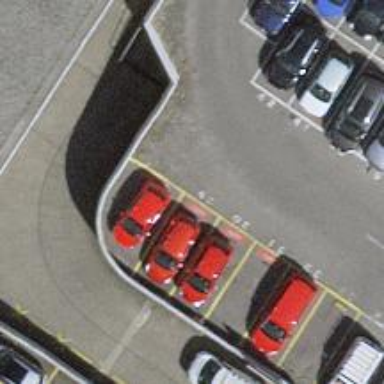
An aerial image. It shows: Car sharing facility.